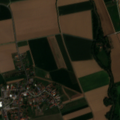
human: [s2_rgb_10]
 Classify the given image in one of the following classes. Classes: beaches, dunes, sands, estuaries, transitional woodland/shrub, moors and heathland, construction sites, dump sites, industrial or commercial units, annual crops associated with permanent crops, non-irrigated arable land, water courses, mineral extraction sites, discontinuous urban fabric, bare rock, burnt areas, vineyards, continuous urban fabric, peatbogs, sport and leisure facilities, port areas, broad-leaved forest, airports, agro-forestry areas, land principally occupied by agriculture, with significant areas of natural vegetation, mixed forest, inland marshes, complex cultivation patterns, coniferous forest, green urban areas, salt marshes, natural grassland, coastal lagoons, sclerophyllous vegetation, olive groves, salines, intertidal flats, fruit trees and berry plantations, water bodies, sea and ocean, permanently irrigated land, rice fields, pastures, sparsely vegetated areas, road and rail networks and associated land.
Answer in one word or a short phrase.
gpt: discontinuous urban fabric, non-irrigated arable land, pastures, land principally occupied by agriculture, with significant areas of natural vegetation